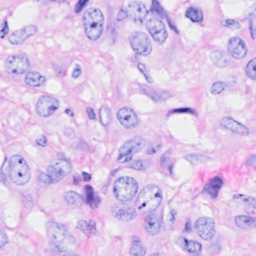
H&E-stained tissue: Breast